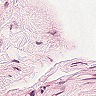
Metastatic tissue present: no